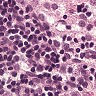
Metastatic tissue present: no